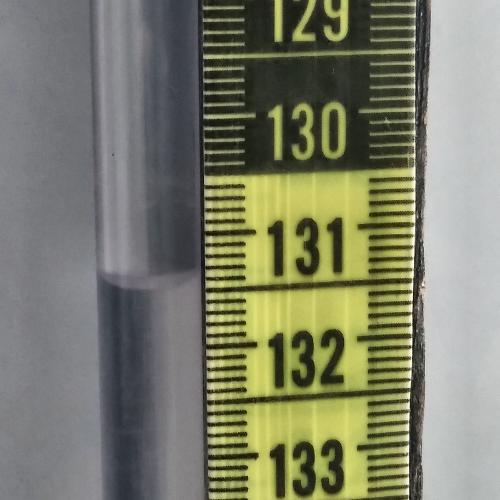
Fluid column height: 131.4 cm